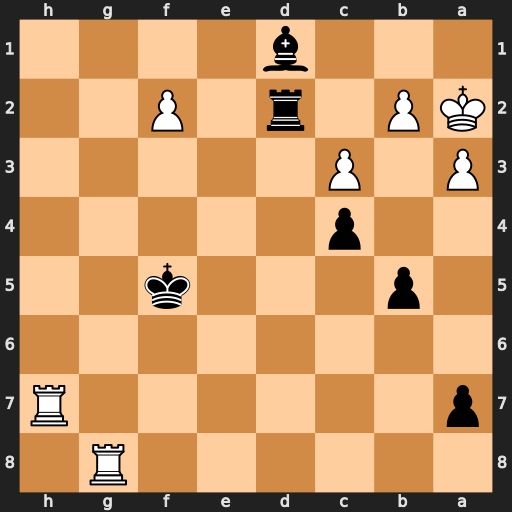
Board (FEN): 6R1/p6R/8/1p3k2/2p5/P1P5/KP1r1P2/3b4
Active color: b
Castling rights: -
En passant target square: -
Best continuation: Bb3+ Ka1 Rd1#